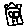
Label: house